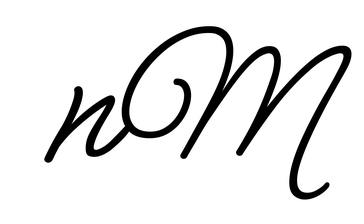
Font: MeowScript-Regular